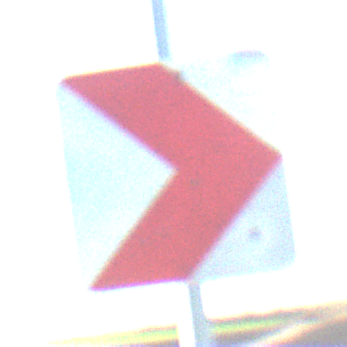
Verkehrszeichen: RichtungstafelnInKurvenKleinLinks
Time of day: MorningAfternoon
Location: Outdoor (Nature)
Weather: Clear
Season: Autumn
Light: Natural